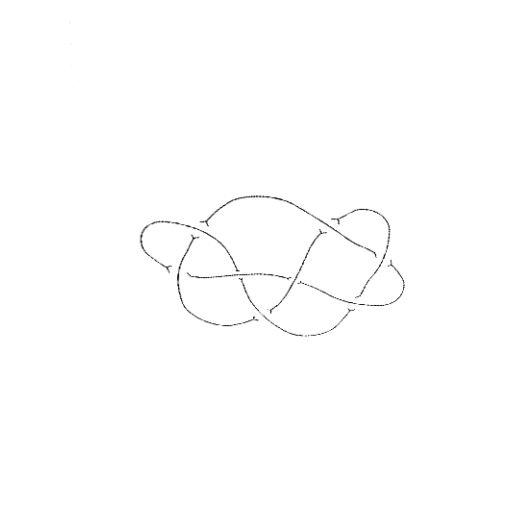
Crossing number: 8